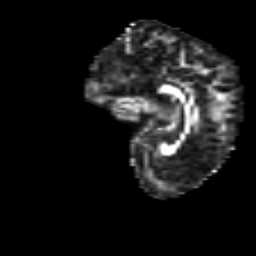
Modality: FA
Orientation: sagittal
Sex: male
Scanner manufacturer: siemens
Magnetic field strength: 3 T
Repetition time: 5 s
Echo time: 0.071 s